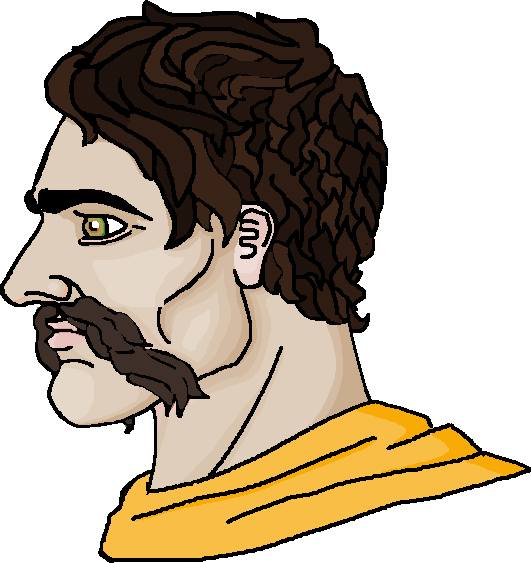
Label: 4_Yes_Chad